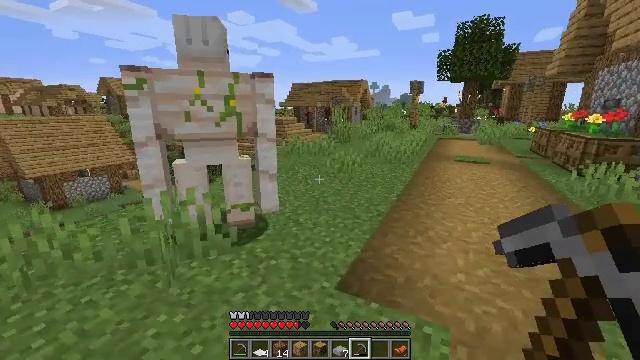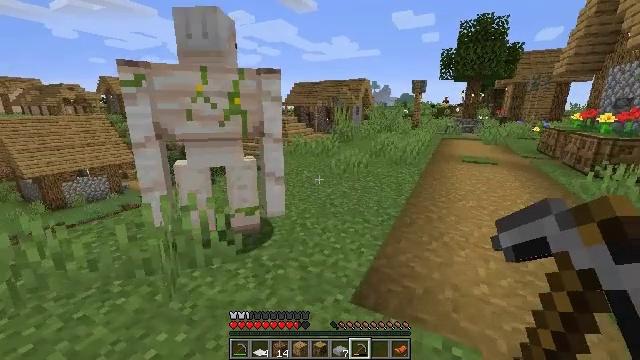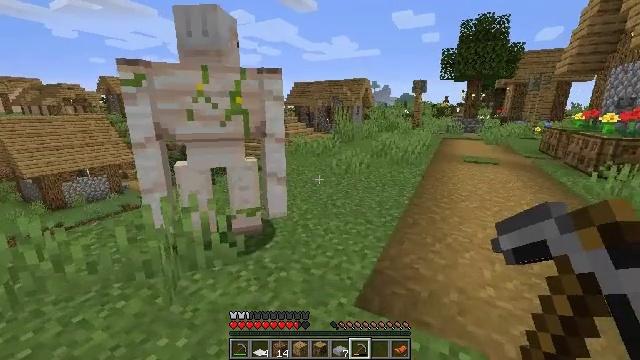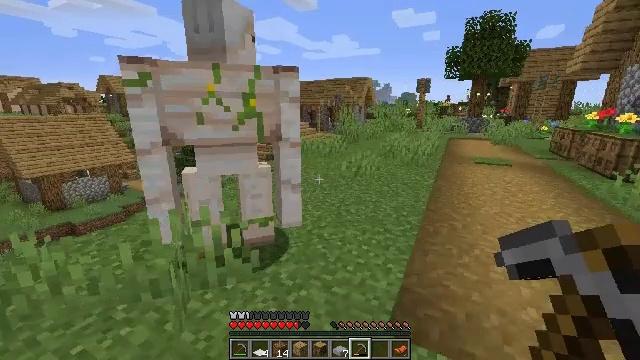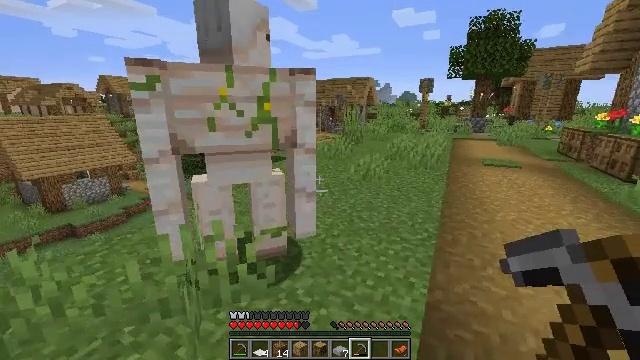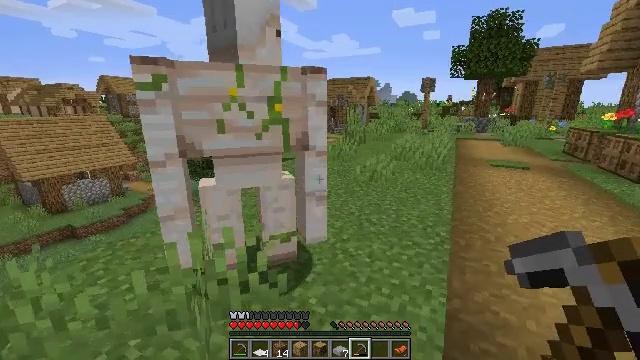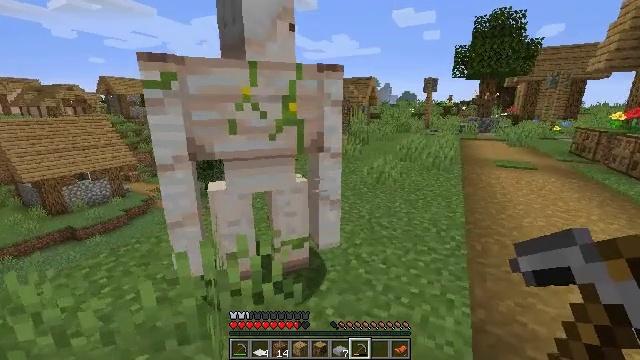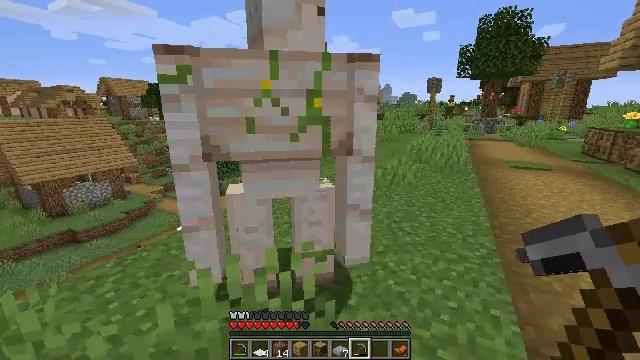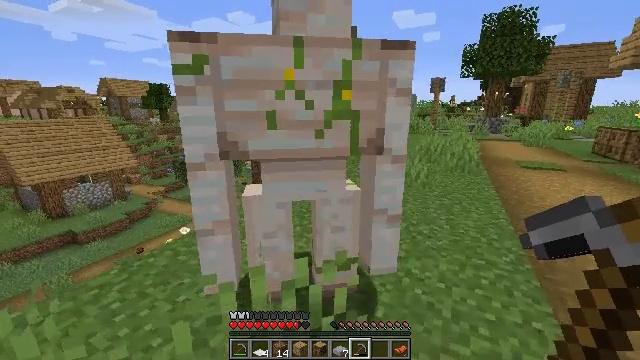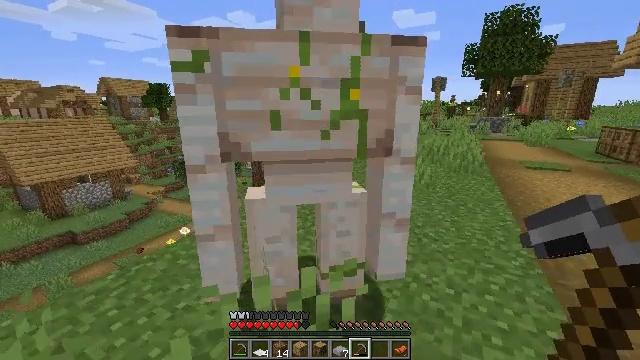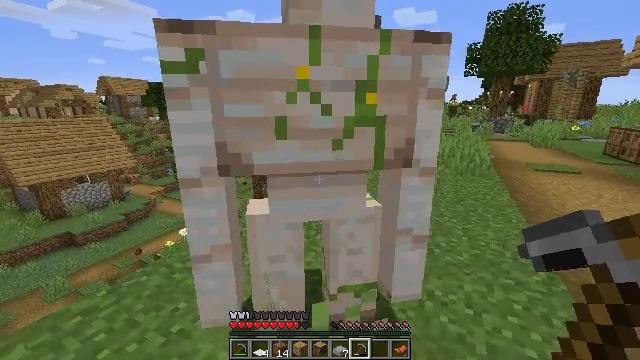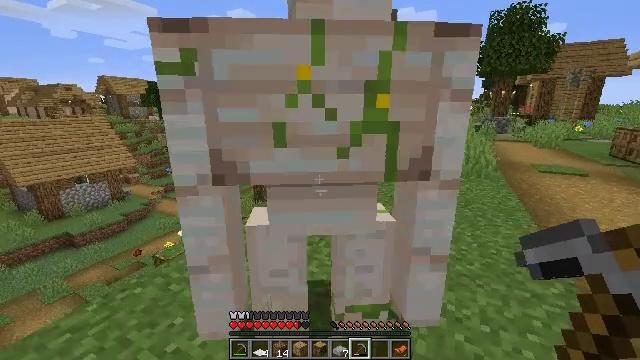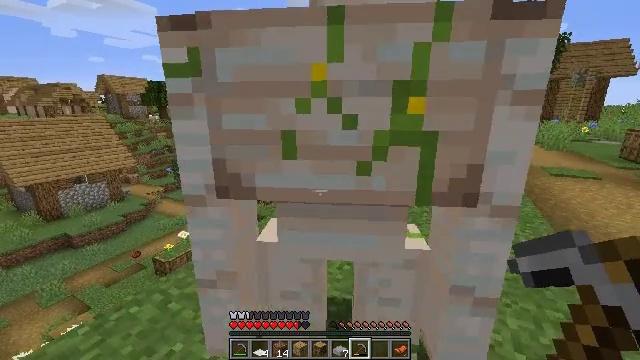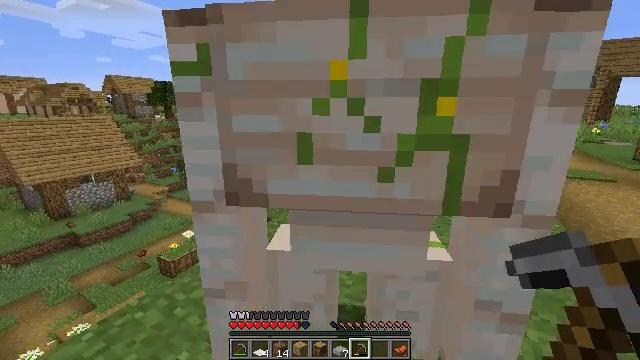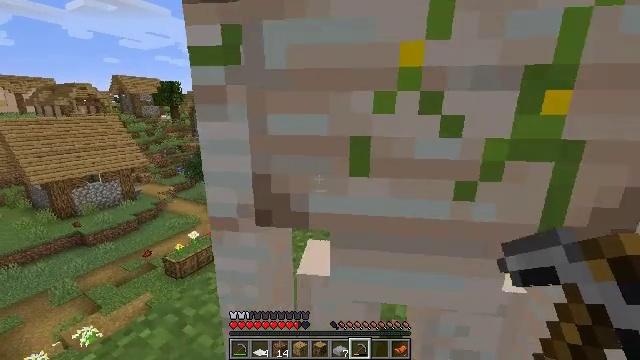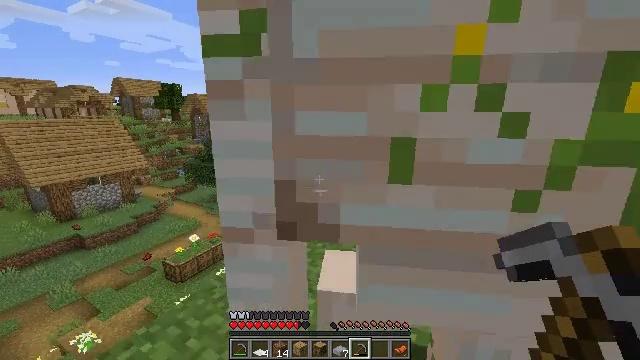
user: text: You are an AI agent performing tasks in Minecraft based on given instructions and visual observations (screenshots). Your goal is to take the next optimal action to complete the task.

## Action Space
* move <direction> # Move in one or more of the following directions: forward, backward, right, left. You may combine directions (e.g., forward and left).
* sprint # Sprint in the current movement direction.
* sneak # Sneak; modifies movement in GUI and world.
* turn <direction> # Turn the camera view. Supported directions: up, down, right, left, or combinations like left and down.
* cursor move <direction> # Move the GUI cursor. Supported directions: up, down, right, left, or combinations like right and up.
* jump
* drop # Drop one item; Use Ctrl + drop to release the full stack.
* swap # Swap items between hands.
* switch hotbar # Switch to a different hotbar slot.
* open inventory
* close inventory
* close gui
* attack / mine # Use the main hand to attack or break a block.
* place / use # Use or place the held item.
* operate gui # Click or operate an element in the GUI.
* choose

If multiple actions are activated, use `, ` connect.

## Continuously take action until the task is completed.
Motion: motion action
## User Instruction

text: Attack the oak stairs to recycle them.
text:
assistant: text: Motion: move forward and move left
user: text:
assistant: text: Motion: move forward and move left
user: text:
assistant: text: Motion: move forward and move left
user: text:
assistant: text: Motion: move forward and move left
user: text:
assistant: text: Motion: move forward and move left
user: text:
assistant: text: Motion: move forward and move left
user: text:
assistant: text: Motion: move forward and move left
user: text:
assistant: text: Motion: move forward and move left
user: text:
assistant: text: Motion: move forward
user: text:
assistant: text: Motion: move forward
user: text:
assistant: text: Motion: move forward and move left
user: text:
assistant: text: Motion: move forward and move left
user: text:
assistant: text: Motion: move forward and move left
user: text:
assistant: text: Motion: move forward and move left
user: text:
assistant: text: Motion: move forward and move left
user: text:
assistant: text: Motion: move forward and move left, turn up
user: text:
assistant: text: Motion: move forward and move left
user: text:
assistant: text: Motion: move forward and move left
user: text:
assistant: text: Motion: move forward and move left
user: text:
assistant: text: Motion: move forward and move left
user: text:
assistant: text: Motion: move forward and move left
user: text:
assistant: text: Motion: move forward and move left
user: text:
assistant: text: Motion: move forward and move left
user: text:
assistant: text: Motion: move forward and move left
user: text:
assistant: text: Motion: move forward and move left
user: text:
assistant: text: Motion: move forward and move left
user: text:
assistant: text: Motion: move forward and move left
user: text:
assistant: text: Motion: move forward and move left
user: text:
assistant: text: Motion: move forward and move left
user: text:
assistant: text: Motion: move forward and move left, jump